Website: macys
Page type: cart
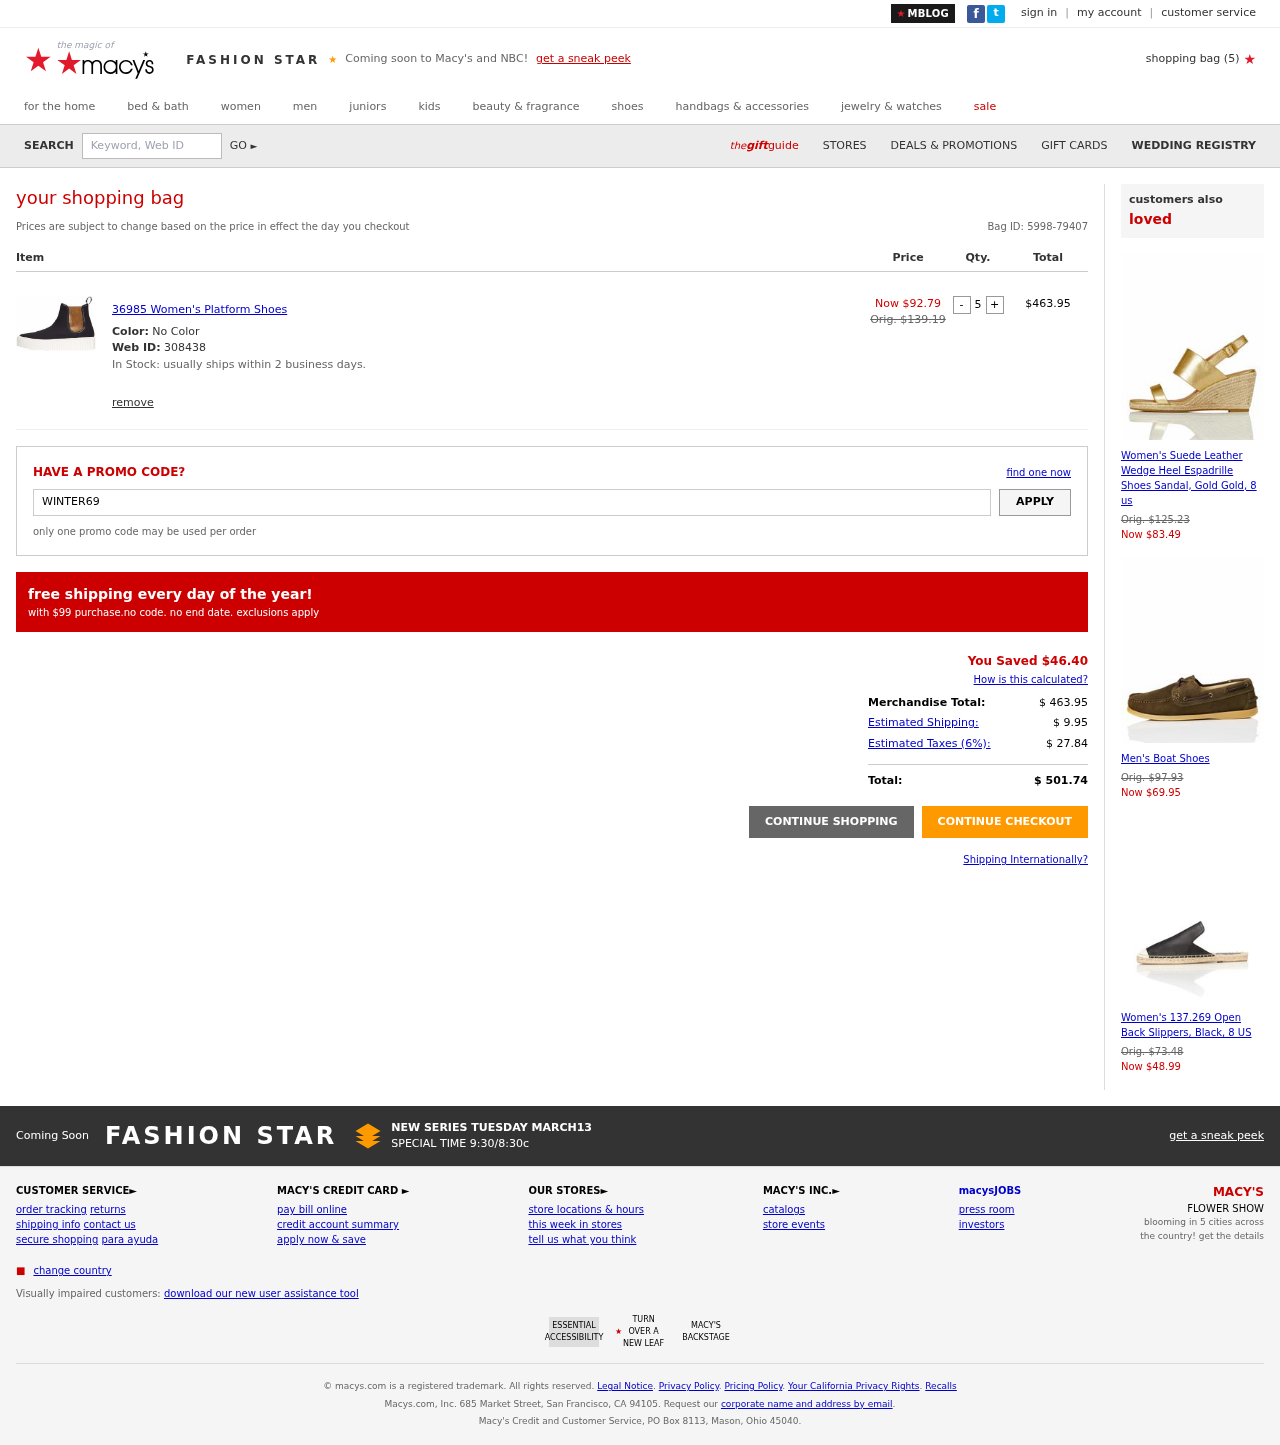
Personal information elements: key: PII_PROMO_CODE
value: WINTER69
Product elements: key: PRODUCT1_NAME
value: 36985 Women's Platform Shoes
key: PRODUCT1_PRICE
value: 92.79
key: PRODUCT1_QUANTITY
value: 5
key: PRODUCT2_NAME
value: Women's Suede Leather Wedge Heel Espadrille Shoes Sandal, Gold Gold, 8 us
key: PRODUCT2_PRICE
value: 83.49
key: PRODUCT3_NAME
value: Men's Boat Shoes
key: PRODUCT3_PRICE
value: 69.95
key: PRODUCT4_NAME
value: Women's 137.269 Open Back Slippers, Black, 8 US
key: PRODUCT4_PRICE
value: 48.99
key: PRODUCT1_SKU
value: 308438
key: PRODUCT1_ORIGINAL_PRICE
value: Orig. $139.19
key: PRODUCT1_TOTAL
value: $463.95
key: PRODUCT2_ORIGINAL_PRICE
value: Orig. $125.23
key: PRODUCT3_ORIGINAL_PRICE
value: Orig. $97.93
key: PRODUCT4_ORIGINAL_PRICE
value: Orig. $73.48
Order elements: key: ORDER_NUM_ITEMS
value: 5
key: ORDER_ID
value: Bag ID: 5998-79407
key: ORDER_SAVINGS
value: $46.40
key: ORDER_SUBTOTAL
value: $ 463.95
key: ORDER_SHIPPING_COST
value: $ 9.95
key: ORDER_TAX
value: $ 27.84
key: ORDER_TOTAL
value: $ 501.74